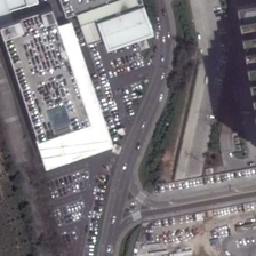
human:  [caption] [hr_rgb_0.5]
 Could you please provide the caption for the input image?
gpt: There are two white buildings near the fork in the road. The car stops below

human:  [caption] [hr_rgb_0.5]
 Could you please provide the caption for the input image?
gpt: There are two white buildings next to the crossroads and down the hill.

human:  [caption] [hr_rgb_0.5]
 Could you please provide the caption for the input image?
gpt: There were two white buildings near a fork on the road, and the cars were parked under

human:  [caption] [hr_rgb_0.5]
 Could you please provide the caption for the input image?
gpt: There were two white buildings next to the fork and the car was parked down

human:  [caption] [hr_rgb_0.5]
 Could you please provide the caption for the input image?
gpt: There are two white buildings next to a fork in the road. The car stops below